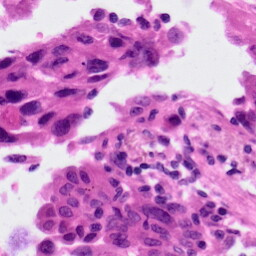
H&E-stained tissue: Lung